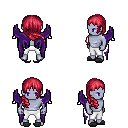
a pixel art fantasy rpg character, male body template, dark elf, purple skin, purple wings, white pants, ruby red right-swept hairstyle, gray slippers, four views (front, back, left, right), 2x2 character sprite sheet, small pixel art, hard edges, no anti-aliasing